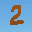
Label: 2